Field crop: tomato
Growth stage: 1
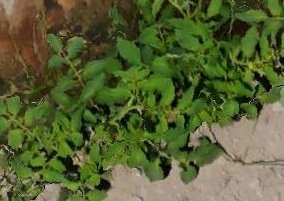
Species: tomato